Question: I want to add mandatory field mark in textfield placeholder text like below image please suggest me i am totally confused how to do it

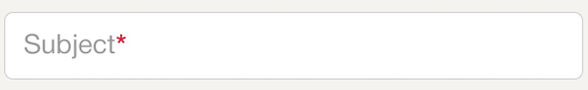
Answer: You can use :
'''
NSMutableAttributedString *attriButedString = [[NSMutableAttributedString alloc]initWithString:@"Mandatory*"];
[attriButedString addAttribute:NSForegroundColorAttributeName
value:[NSColor lightGrayColor]
range:NSMakeRange(0, 9)];
[attriButedString addAttribute:NSForegroundColorAttributeName
value:[NSColor redColor]
range:NSMakeRange(9, 1)];
[[self.textField cell] setPlaceholderAttributedString:attriButedString];
'''
This will look like as:

: Instead of hard-coded range you can calculate according to your stringlength.